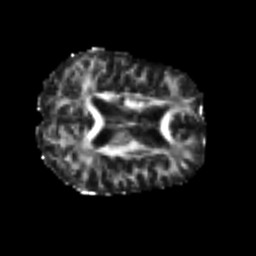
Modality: FA
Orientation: axial
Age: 53
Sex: male
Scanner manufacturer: siemens
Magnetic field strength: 3 T
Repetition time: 4.987 s
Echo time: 0.0792 s